Aerial crown-view tile of a tropical tree (Barro Colorado Island, Panama), acquired 20250616:
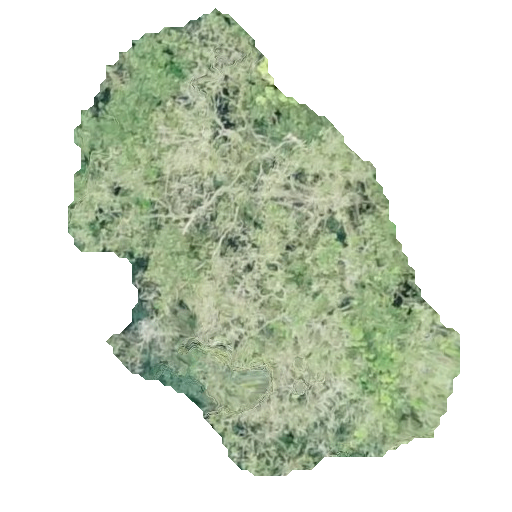
Species: Terminalia oblonga
GBIF accepted scientific name: Terminalia oblonga
Crown area: 163.379 m²